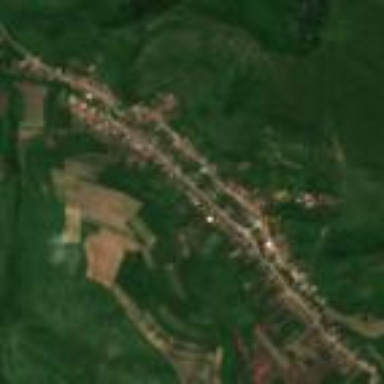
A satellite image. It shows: Residential area in village.